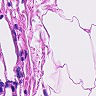
Metastatic tissue present: no